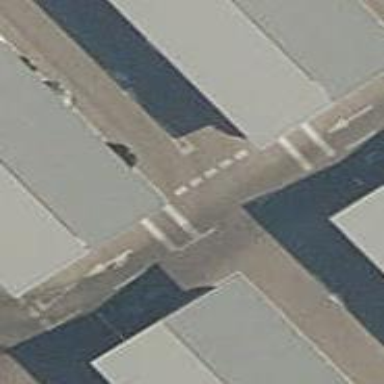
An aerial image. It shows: Road with "give way" sign.